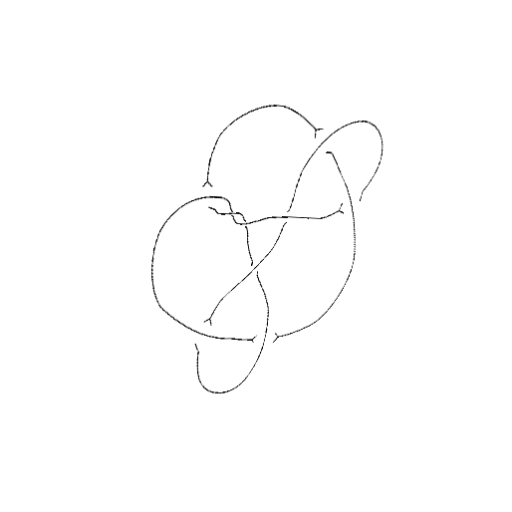
Crossing number: 9